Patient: sex M, age 57
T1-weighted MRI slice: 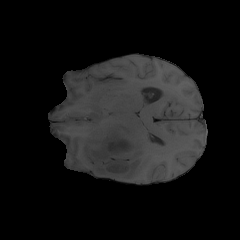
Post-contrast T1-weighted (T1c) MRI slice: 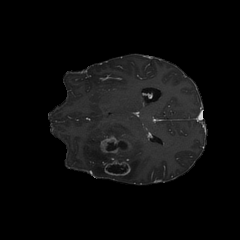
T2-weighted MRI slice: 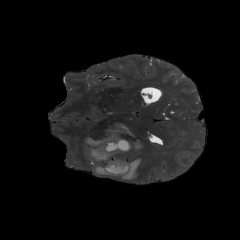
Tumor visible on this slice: yes
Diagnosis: Glioblastoma, IDH-wildtype
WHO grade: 4